Aerial crown-view tile of a tropical tree (Barro Colorado Island, Panama), acquired 20241216:
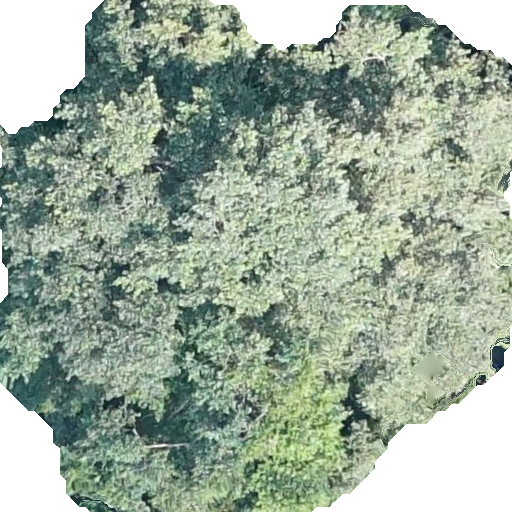
Species: Chrysophyllum cainito
GBIF accepted scientific name: Chrysophyllum cainito
Crown area: 327.467 m²